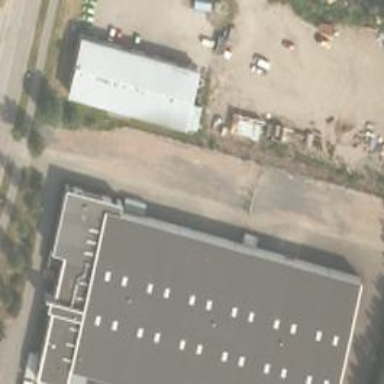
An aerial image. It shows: Warehouse.